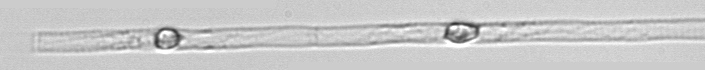
Label: Dactyliosolen_blavyanus